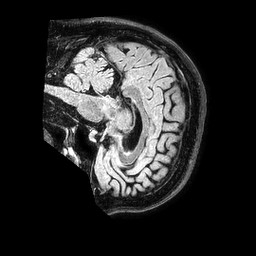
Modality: FLAIR
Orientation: sagittal
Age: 57
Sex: male
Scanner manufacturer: philips
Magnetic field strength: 1.5 T
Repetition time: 4.8 s
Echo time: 0.3 s